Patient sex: M
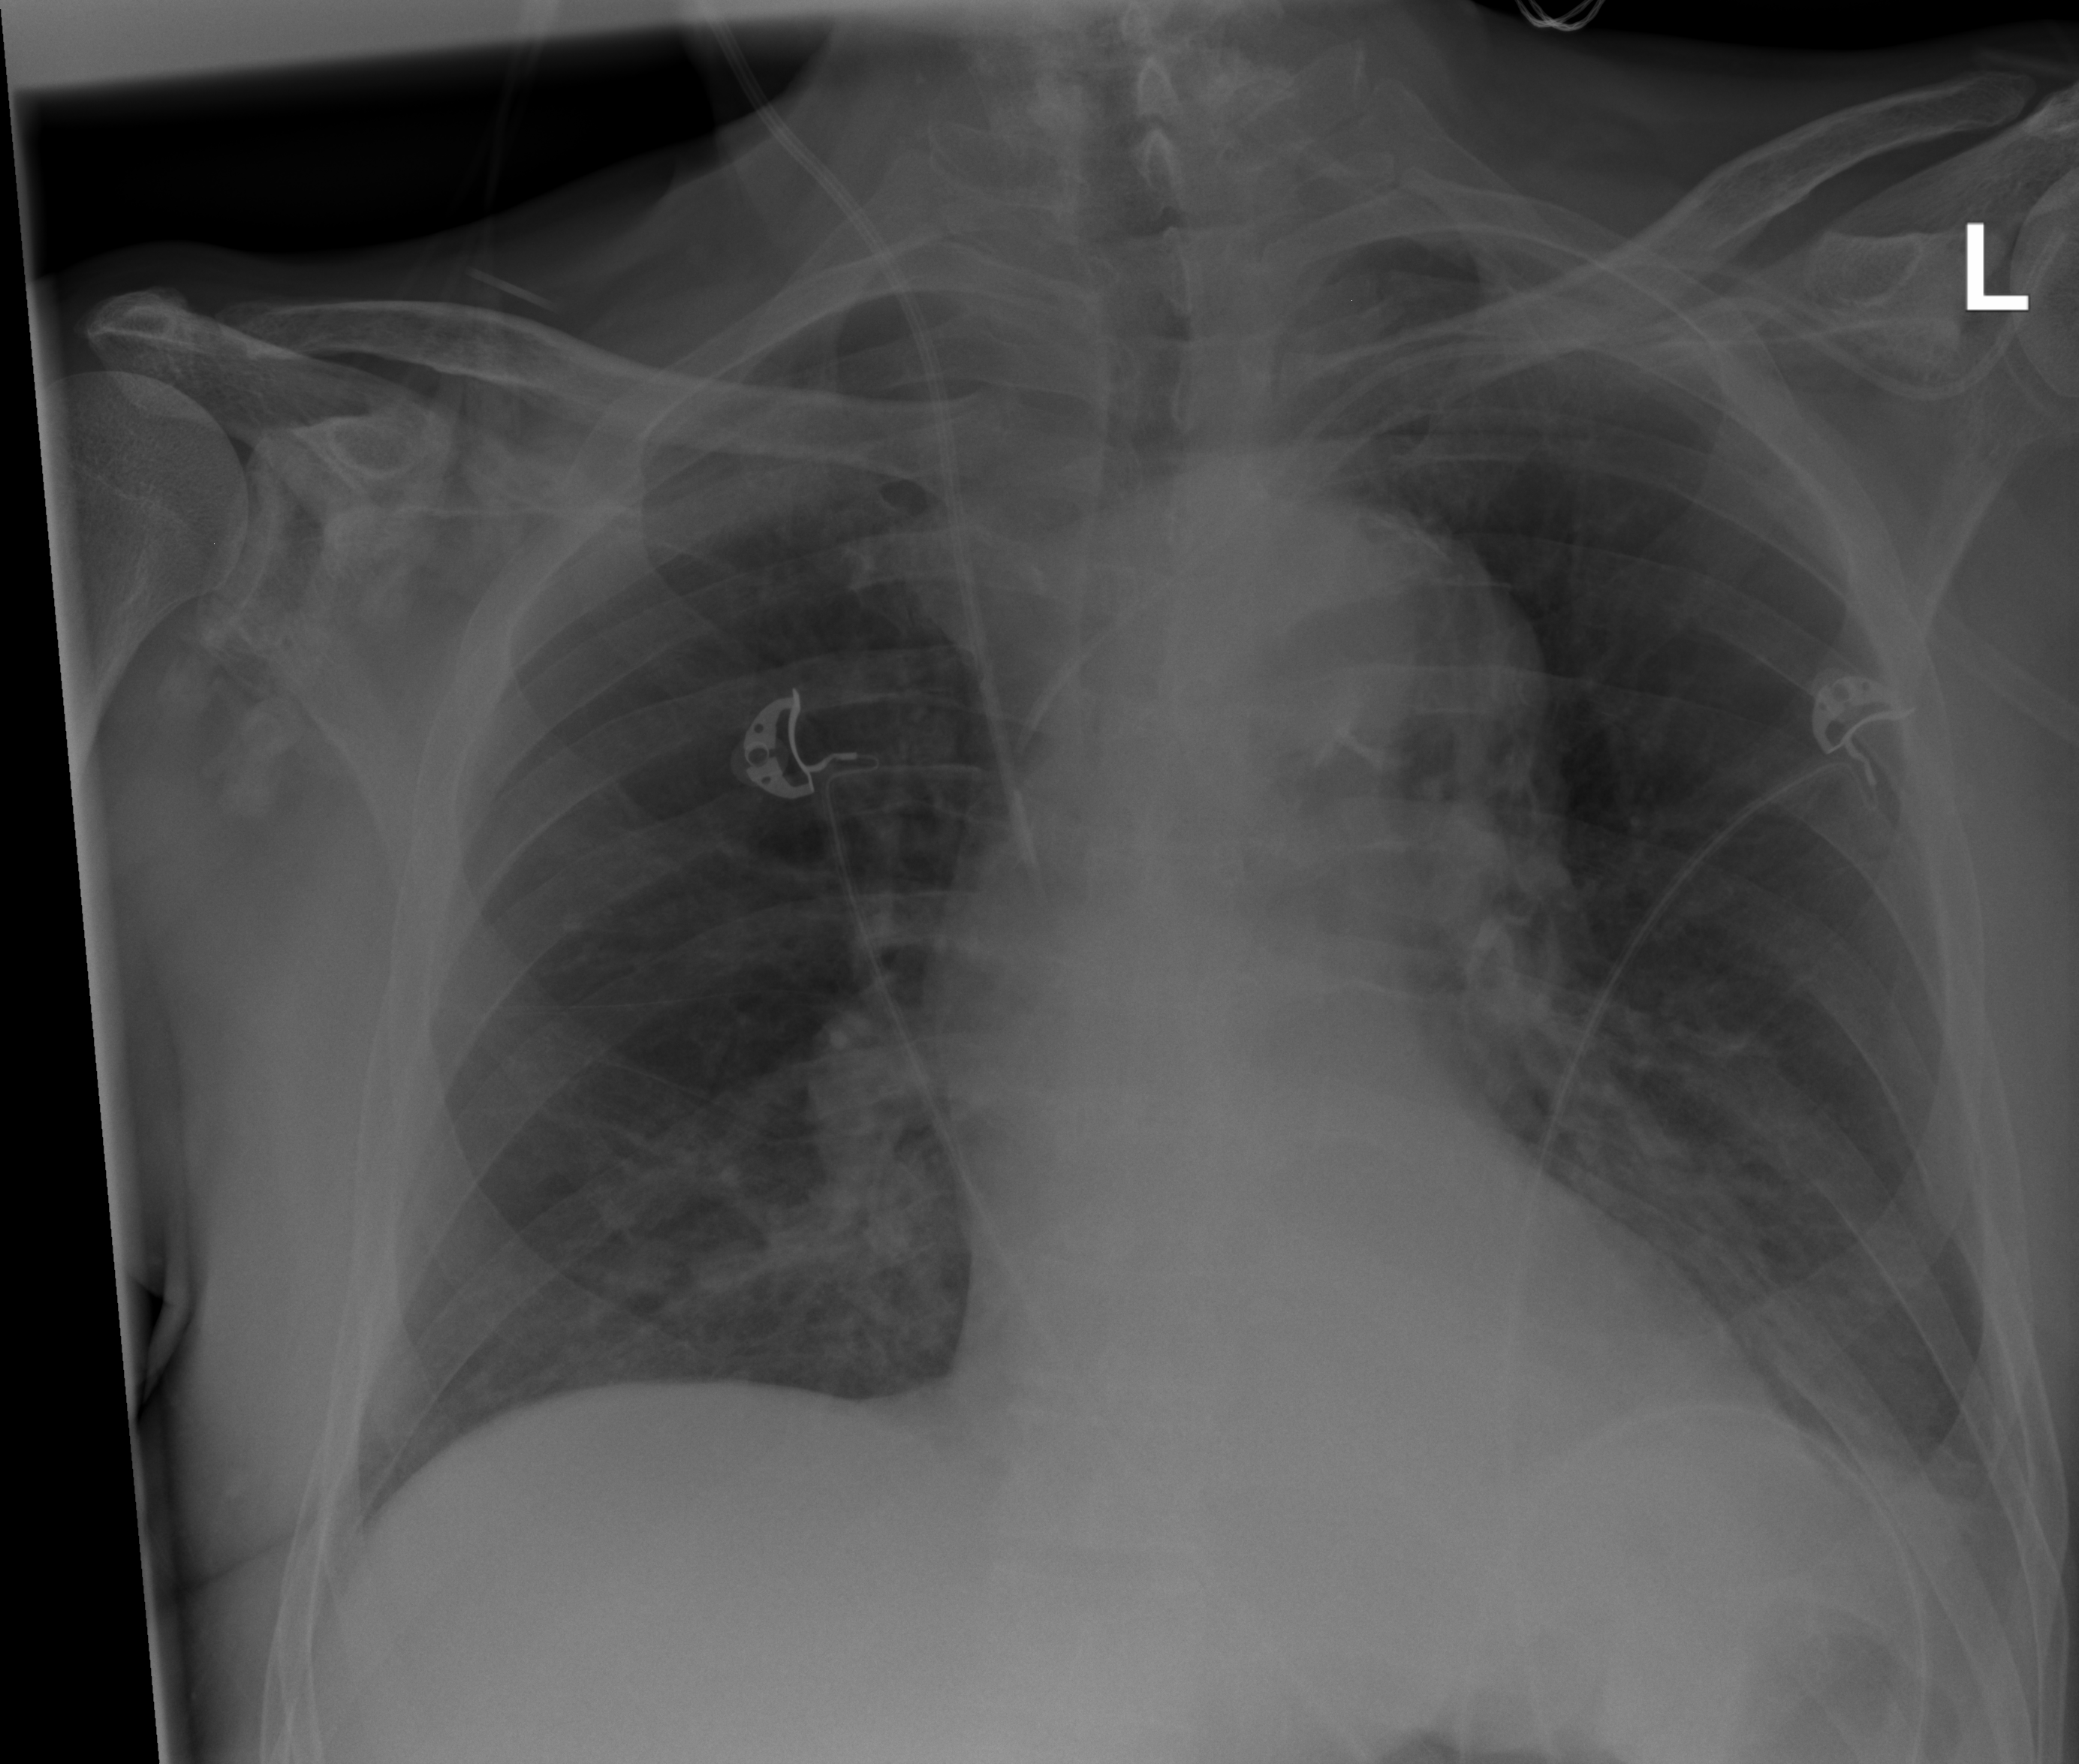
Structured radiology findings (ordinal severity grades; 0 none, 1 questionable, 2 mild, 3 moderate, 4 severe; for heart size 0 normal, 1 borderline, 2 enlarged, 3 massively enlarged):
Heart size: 2
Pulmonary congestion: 0
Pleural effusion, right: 0
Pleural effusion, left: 2
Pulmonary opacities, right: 0
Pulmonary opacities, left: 2
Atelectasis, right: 0
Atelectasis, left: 2